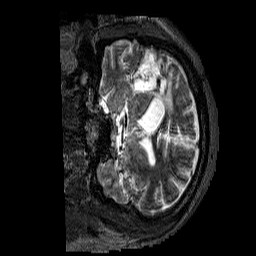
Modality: T2w
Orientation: coronal
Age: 42
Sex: male
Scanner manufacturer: siemens
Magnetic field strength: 3 T
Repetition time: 3.2 s
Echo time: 0.567 s